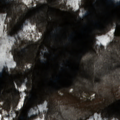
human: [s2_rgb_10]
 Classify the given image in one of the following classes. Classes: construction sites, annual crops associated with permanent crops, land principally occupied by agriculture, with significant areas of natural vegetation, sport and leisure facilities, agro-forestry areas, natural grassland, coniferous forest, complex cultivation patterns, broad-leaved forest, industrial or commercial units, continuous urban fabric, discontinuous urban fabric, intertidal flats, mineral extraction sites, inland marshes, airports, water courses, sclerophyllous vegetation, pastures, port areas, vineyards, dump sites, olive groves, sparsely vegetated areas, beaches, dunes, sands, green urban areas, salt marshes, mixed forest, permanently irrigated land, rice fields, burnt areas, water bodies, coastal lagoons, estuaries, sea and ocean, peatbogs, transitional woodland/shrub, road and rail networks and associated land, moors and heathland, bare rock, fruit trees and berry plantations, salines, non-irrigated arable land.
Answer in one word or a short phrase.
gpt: pastures, complex cultivation patterns, land principally occupied by agriculture, with significant areas of natural vegetation, broad-leaved forest, natural grassland, transitional woodland/shrub